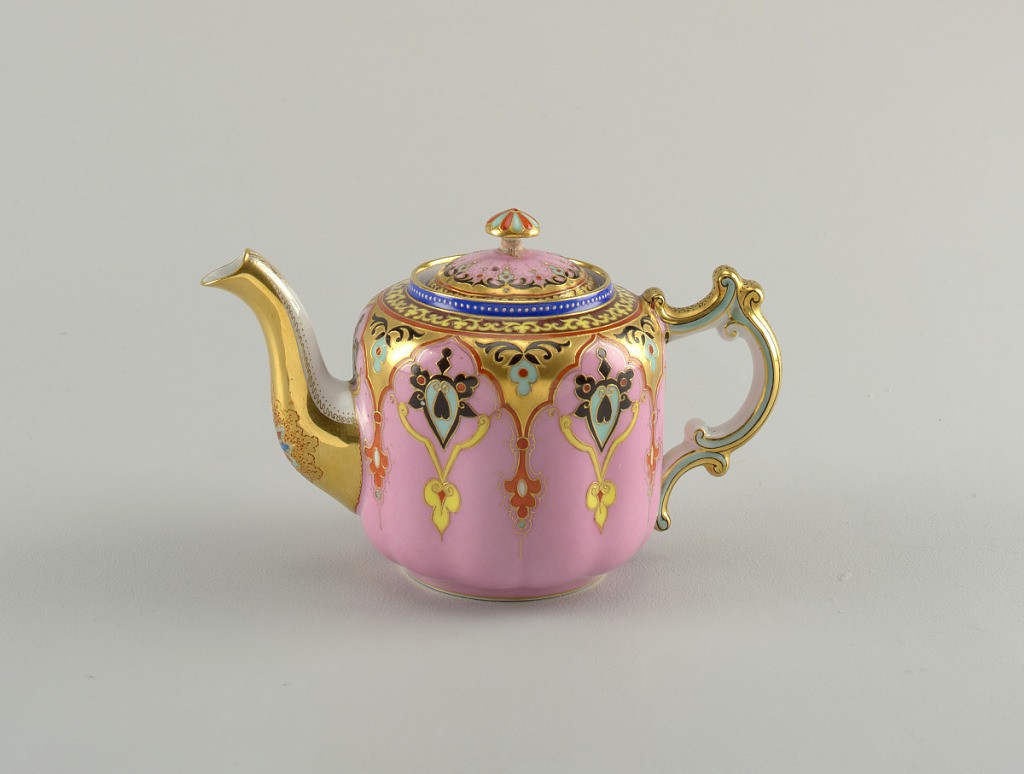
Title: Teapot and lid
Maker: Kuznetsoff Pottery, founded 1810
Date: late 19th century
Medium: Enameled and gilt porcelain
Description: Lobed, straight-sided body; curving spout; tripple c-scroll shaped handle; domed lid with matching lobes and mushroom-shaped finial.  Body enameled with pink; gilt, polychrome arabesques falling from shoulder.